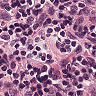
Metastatic tissue present: no